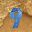
Label: 9